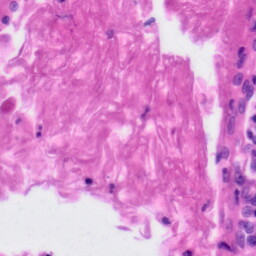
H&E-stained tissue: Tonsil